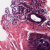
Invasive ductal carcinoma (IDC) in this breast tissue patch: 0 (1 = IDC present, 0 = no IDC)